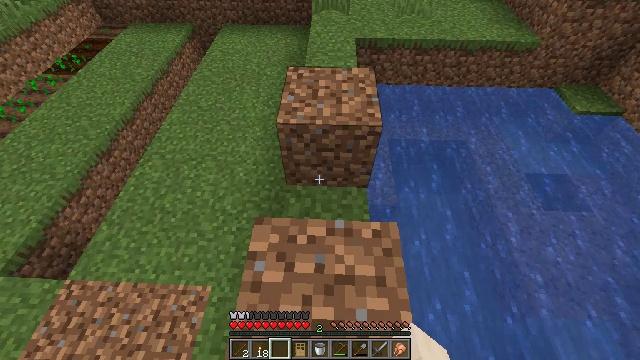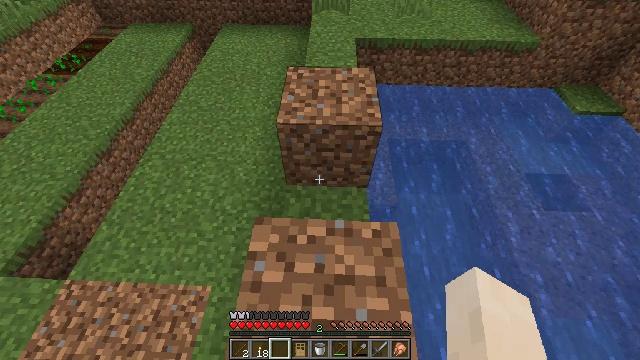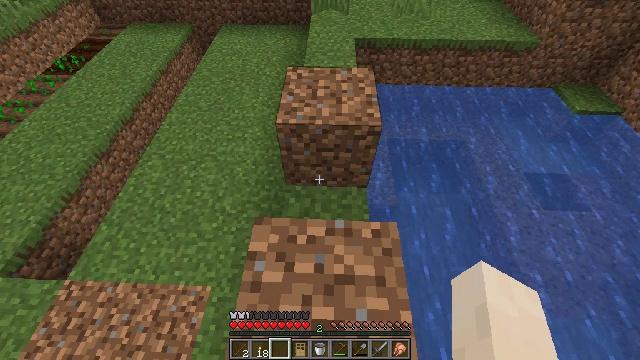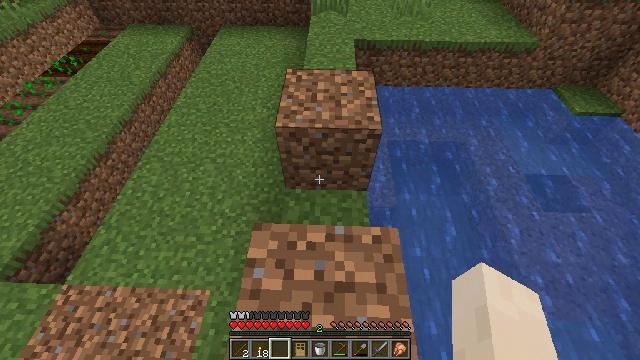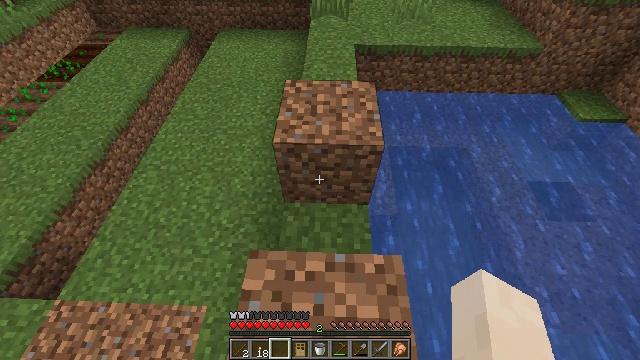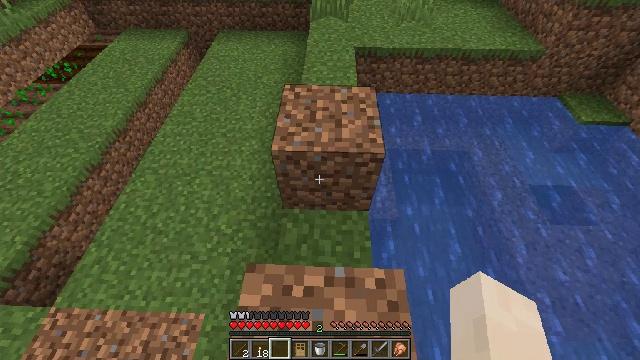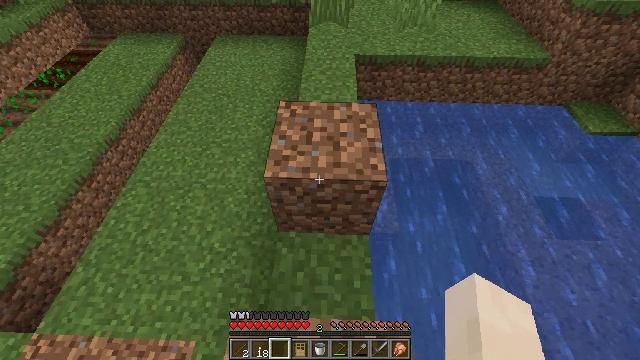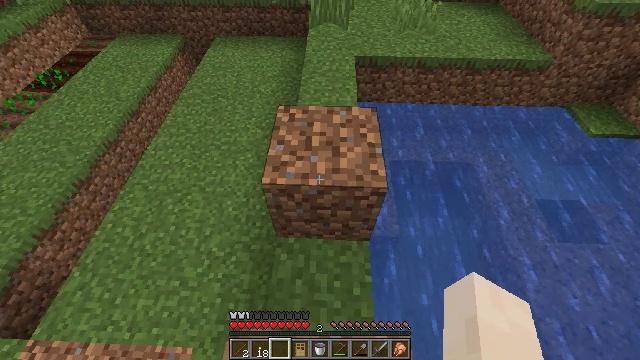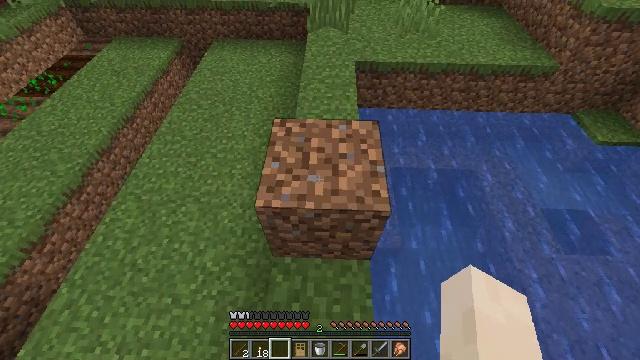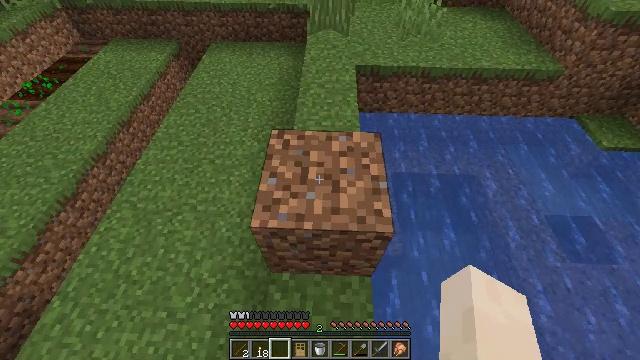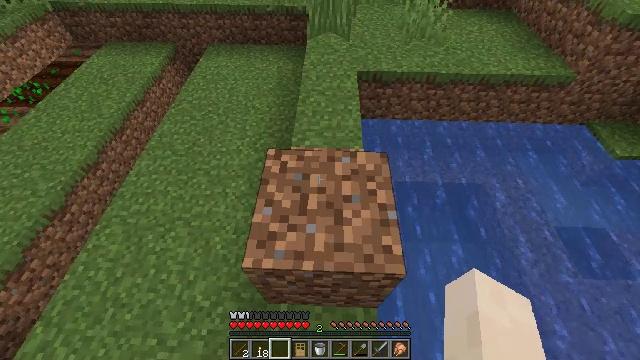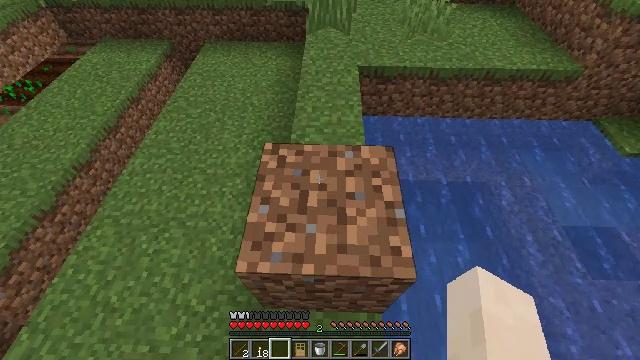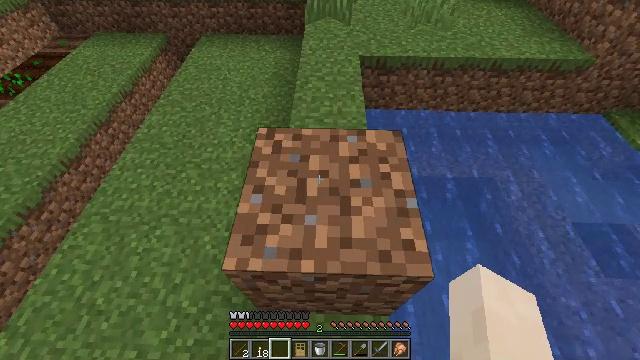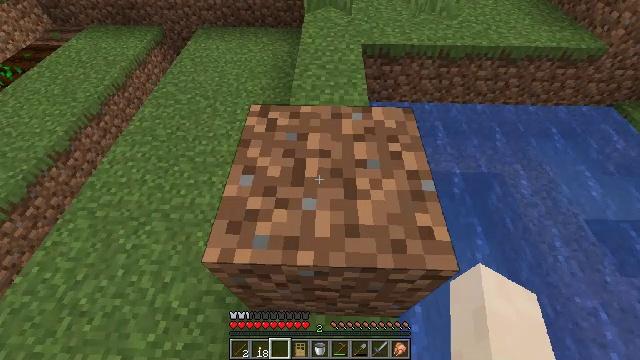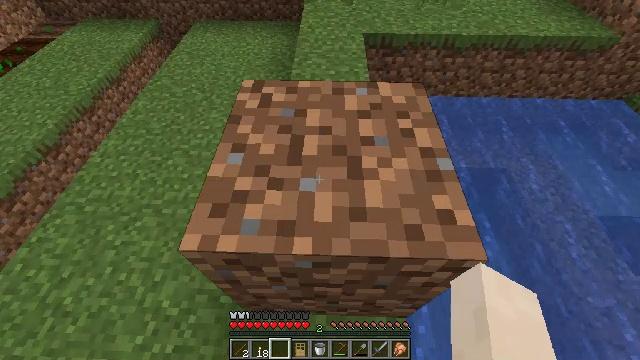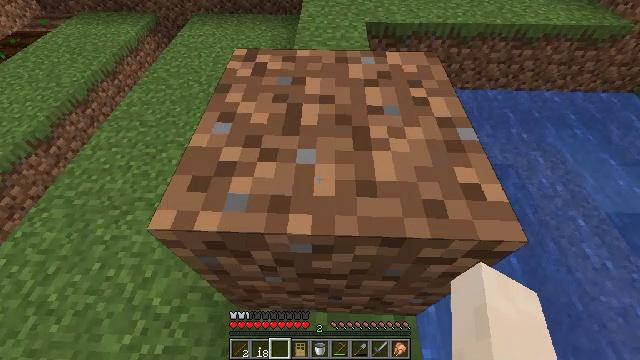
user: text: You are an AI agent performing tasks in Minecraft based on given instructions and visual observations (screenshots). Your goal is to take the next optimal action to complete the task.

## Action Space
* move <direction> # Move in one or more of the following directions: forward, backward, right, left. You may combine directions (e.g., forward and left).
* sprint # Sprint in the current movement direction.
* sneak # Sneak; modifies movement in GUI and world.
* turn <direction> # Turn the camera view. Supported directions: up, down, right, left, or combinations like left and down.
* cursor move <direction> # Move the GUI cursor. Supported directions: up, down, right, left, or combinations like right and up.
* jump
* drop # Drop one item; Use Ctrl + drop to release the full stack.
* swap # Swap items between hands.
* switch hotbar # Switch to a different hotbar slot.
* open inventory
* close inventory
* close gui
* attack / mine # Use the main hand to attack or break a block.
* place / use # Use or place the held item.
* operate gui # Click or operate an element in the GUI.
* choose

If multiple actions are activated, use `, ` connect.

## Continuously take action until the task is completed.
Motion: motion action
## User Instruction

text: Gather dandelions in the field.
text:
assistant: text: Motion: use / place
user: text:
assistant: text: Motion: use / place
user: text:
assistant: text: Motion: move forward
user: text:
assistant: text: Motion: move forward
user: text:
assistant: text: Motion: move forward
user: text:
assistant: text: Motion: move forward
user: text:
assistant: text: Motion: move forward
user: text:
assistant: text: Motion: move forward
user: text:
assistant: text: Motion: move forward
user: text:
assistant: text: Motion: no_op
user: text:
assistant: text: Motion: no_op
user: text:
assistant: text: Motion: no_op
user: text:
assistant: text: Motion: no_op
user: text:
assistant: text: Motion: no_op
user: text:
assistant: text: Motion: no_op
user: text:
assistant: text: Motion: no_op
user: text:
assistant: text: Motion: turn left
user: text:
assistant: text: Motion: turn left
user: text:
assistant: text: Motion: turn left
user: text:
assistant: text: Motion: turn left
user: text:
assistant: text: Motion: turn left
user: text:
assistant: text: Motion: turn left
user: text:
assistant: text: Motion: turn left and up
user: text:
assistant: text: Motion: turn left
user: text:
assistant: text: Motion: no_op
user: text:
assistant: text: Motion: no_op
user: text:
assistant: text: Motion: turn up
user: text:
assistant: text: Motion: turn left and up
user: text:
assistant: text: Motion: turn up
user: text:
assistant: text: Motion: no_op